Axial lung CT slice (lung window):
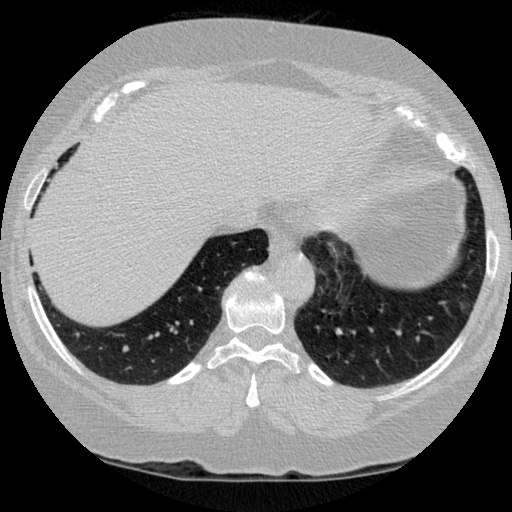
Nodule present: no